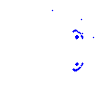
Particle: proton